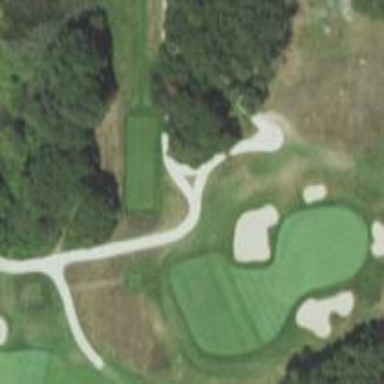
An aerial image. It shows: Service road designated as golf cart path.